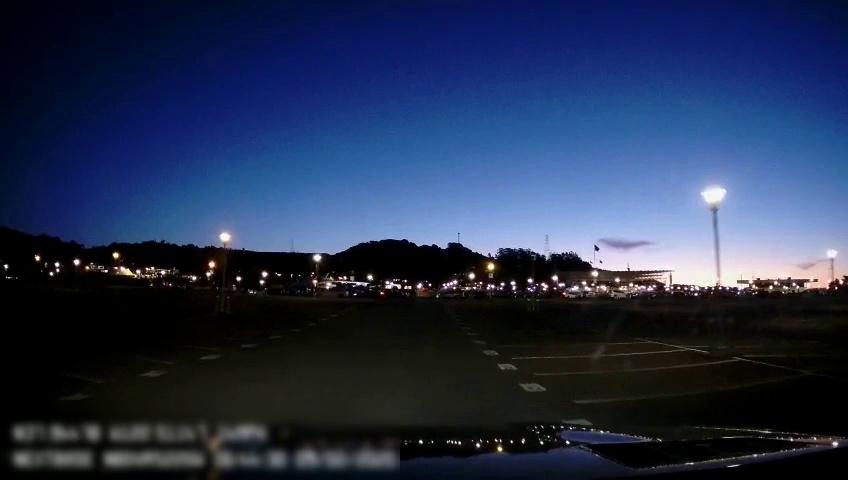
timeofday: Night
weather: Other
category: Drivable Space
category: Vehicles | SUV
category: Vehicles | Car
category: Vehicles | SUV